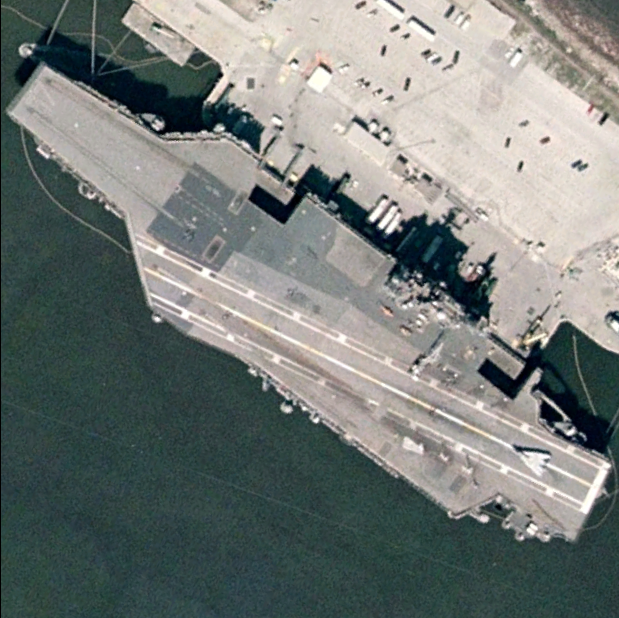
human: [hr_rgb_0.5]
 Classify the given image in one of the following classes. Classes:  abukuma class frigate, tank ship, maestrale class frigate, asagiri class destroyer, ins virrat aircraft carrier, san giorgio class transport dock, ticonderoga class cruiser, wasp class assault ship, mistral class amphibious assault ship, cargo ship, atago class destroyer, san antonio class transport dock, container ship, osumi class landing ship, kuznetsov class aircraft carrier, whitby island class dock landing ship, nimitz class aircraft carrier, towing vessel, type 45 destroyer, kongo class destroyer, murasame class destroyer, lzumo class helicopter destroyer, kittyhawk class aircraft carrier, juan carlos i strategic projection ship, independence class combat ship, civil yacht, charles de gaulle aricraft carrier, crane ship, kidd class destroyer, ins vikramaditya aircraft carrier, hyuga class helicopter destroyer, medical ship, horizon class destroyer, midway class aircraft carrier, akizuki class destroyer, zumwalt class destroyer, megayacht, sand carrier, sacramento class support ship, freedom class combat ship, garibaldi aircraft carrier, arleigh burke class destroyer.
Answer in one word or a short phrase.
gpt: KittyHawk class aircraft carrier